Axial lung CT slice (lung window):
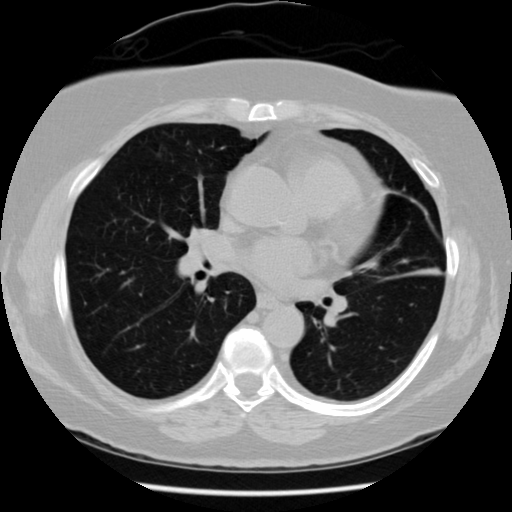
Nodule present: no